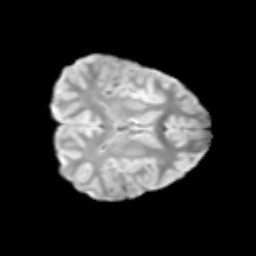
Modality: T2w
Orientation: axial
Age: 12
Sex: male
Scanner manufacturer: siemens
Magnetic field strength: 3 T
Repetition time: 3.8 s
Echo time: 0.07 s